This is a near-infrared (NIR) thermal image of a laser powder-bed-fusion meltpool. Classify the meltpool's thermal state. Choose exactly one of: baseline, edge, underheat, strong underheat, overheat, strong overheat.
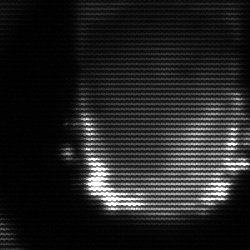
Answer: baseline